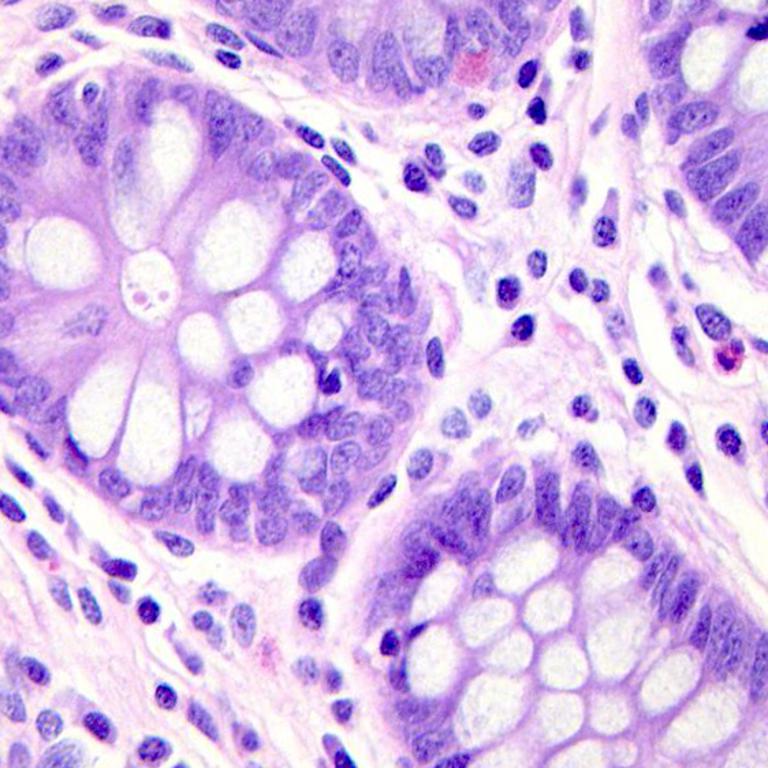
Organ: colon
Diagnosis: benign